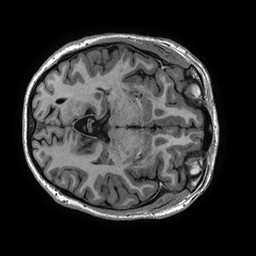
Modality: T1w
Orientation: axial
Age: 30
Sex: female
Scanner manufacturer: ge
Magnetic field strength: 3 T
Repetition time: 0.006952 s
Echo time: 0.00292 s